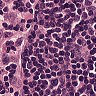
Metastatic tissue present: no